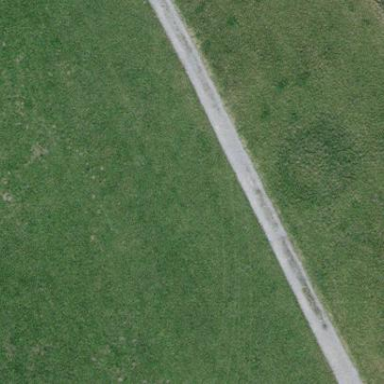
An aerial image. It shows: Grassy surface.